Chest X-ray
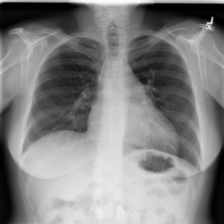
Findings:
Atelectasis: negative
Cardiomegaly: positive
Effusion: negative
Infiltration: negative
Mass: negative
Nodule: negative
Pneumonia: negative
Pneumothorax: negative
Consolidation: negative
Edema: negative
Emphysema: negative
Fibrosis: negative
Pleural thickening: negative
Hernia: negative